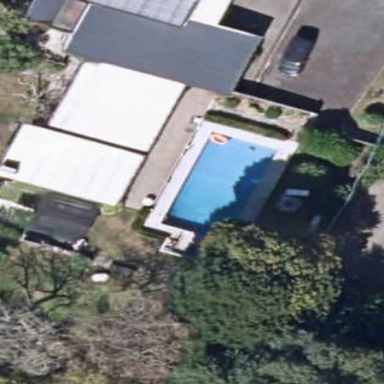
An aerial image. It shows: Swimming pool located in leisure land.